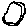
Label: moon